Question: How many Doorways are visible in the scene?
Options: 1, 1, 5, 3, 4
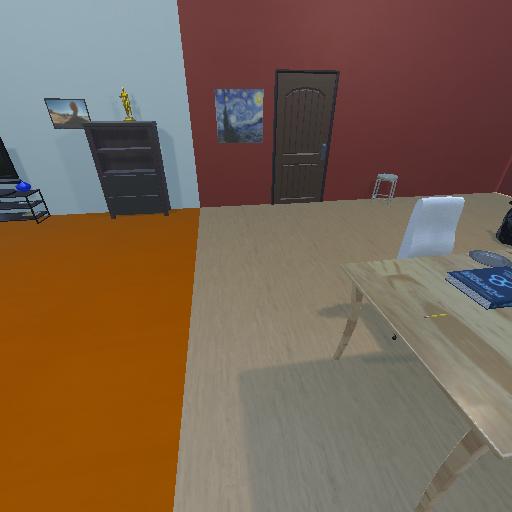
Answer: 1